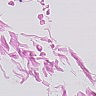
Metastatic tissue present: no